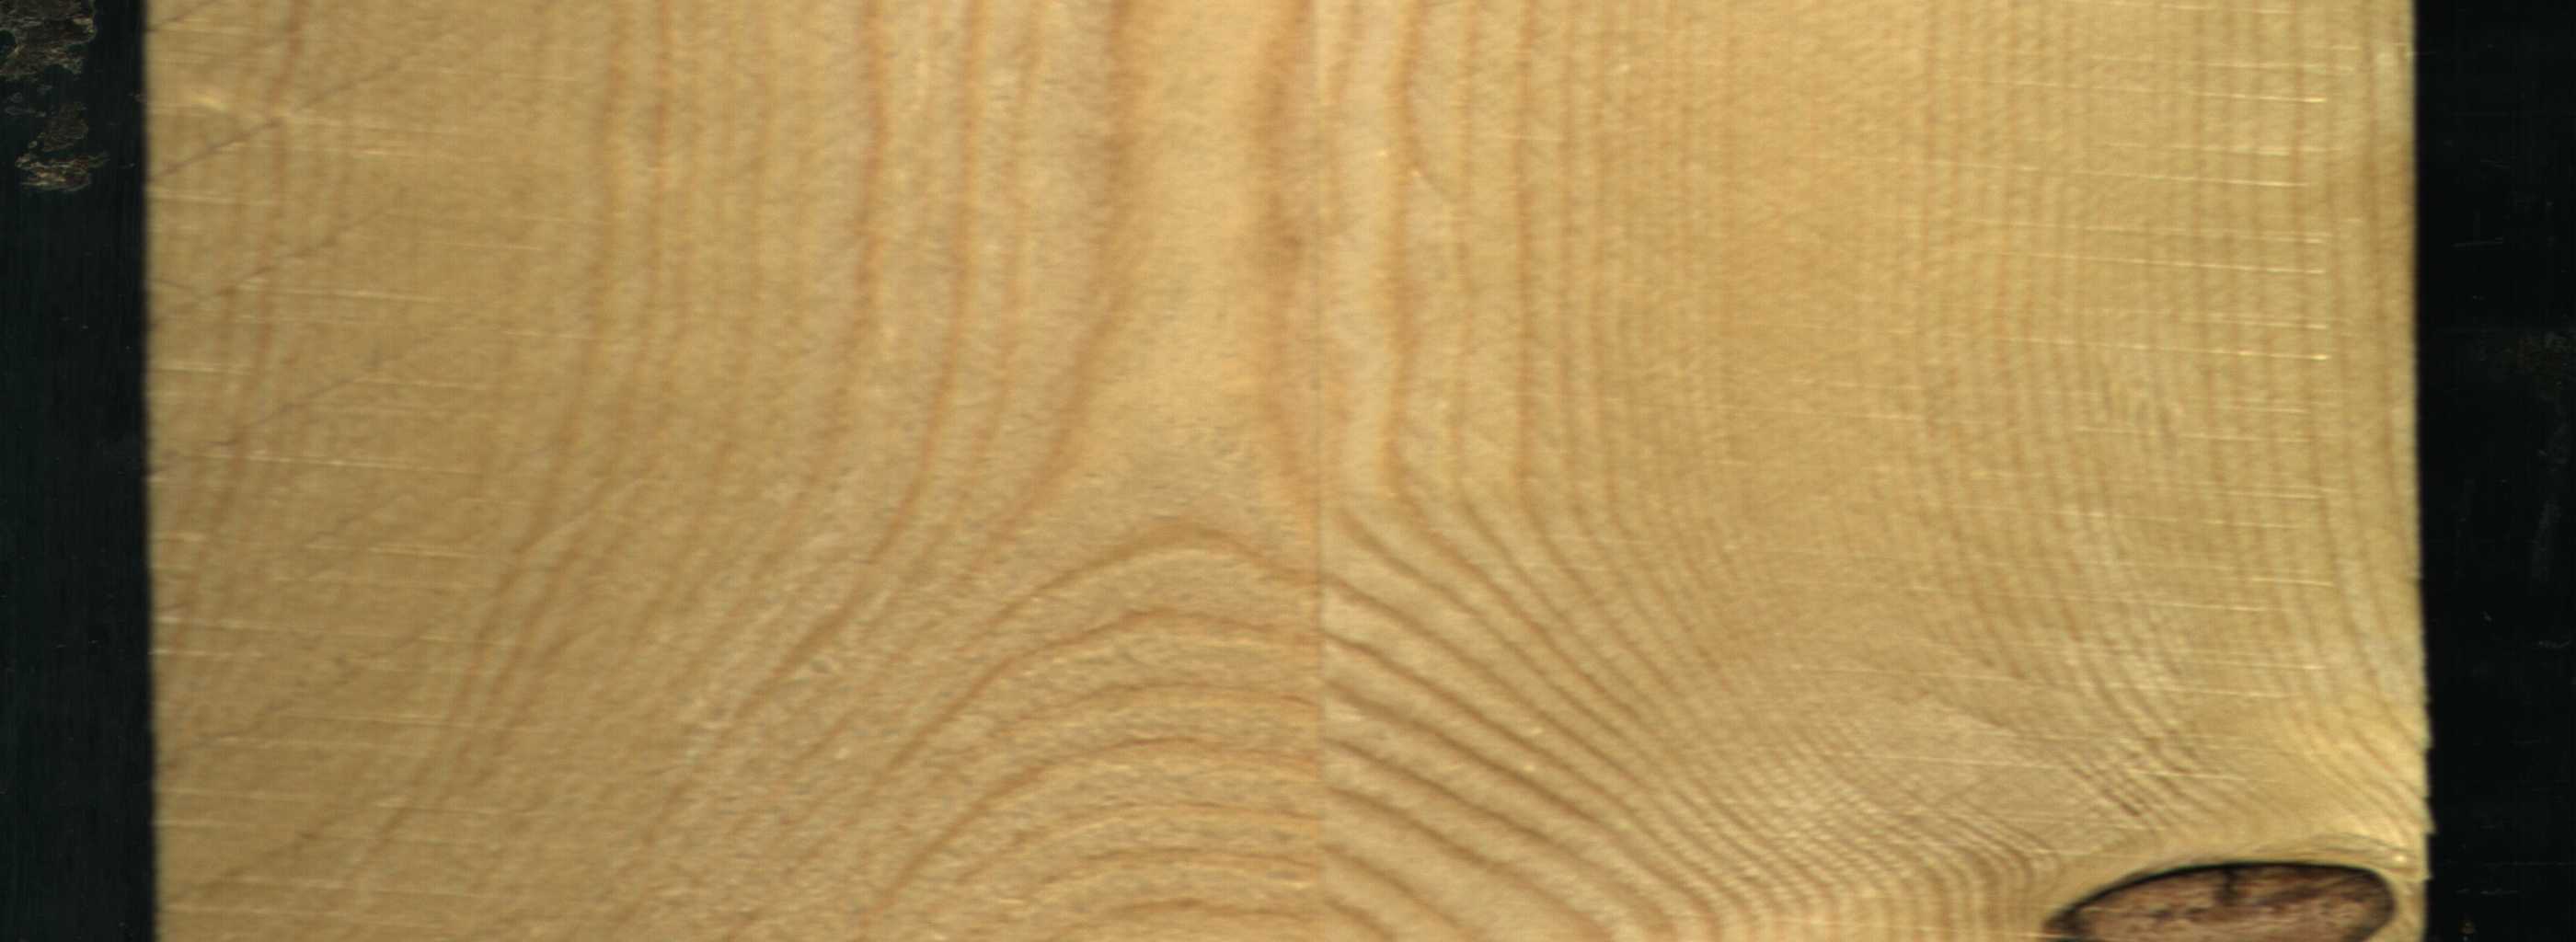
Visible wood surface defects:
Dead_Knot